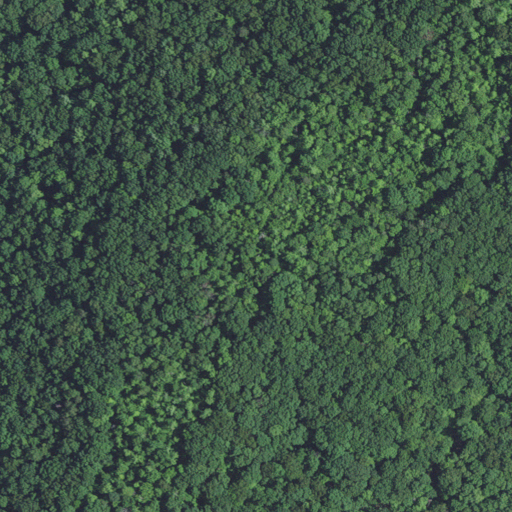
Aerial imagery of ridge(s) in Kentucky named Sweet Lily Ridge containing only deciduous forest